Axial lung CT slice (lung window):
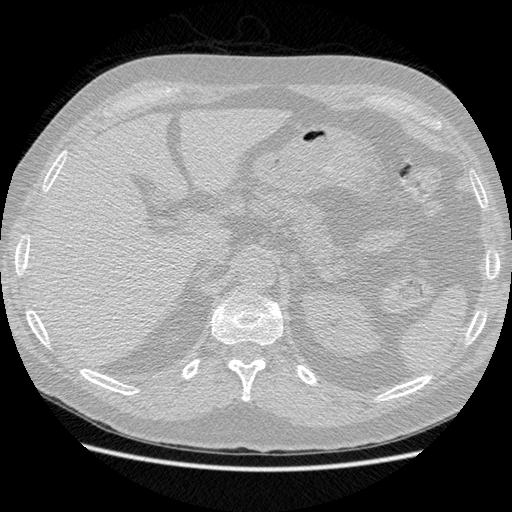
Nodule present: no